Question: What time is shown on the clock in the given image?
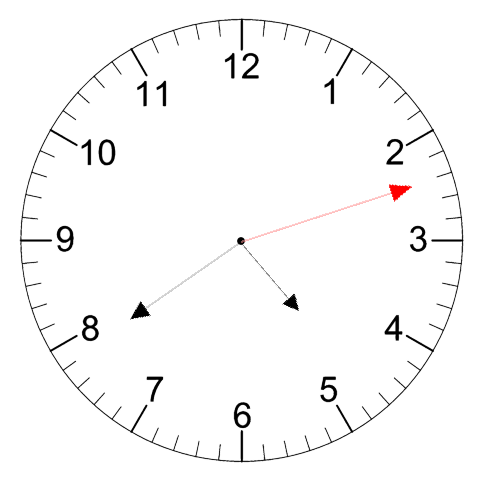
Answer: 04:39:12